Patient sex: M
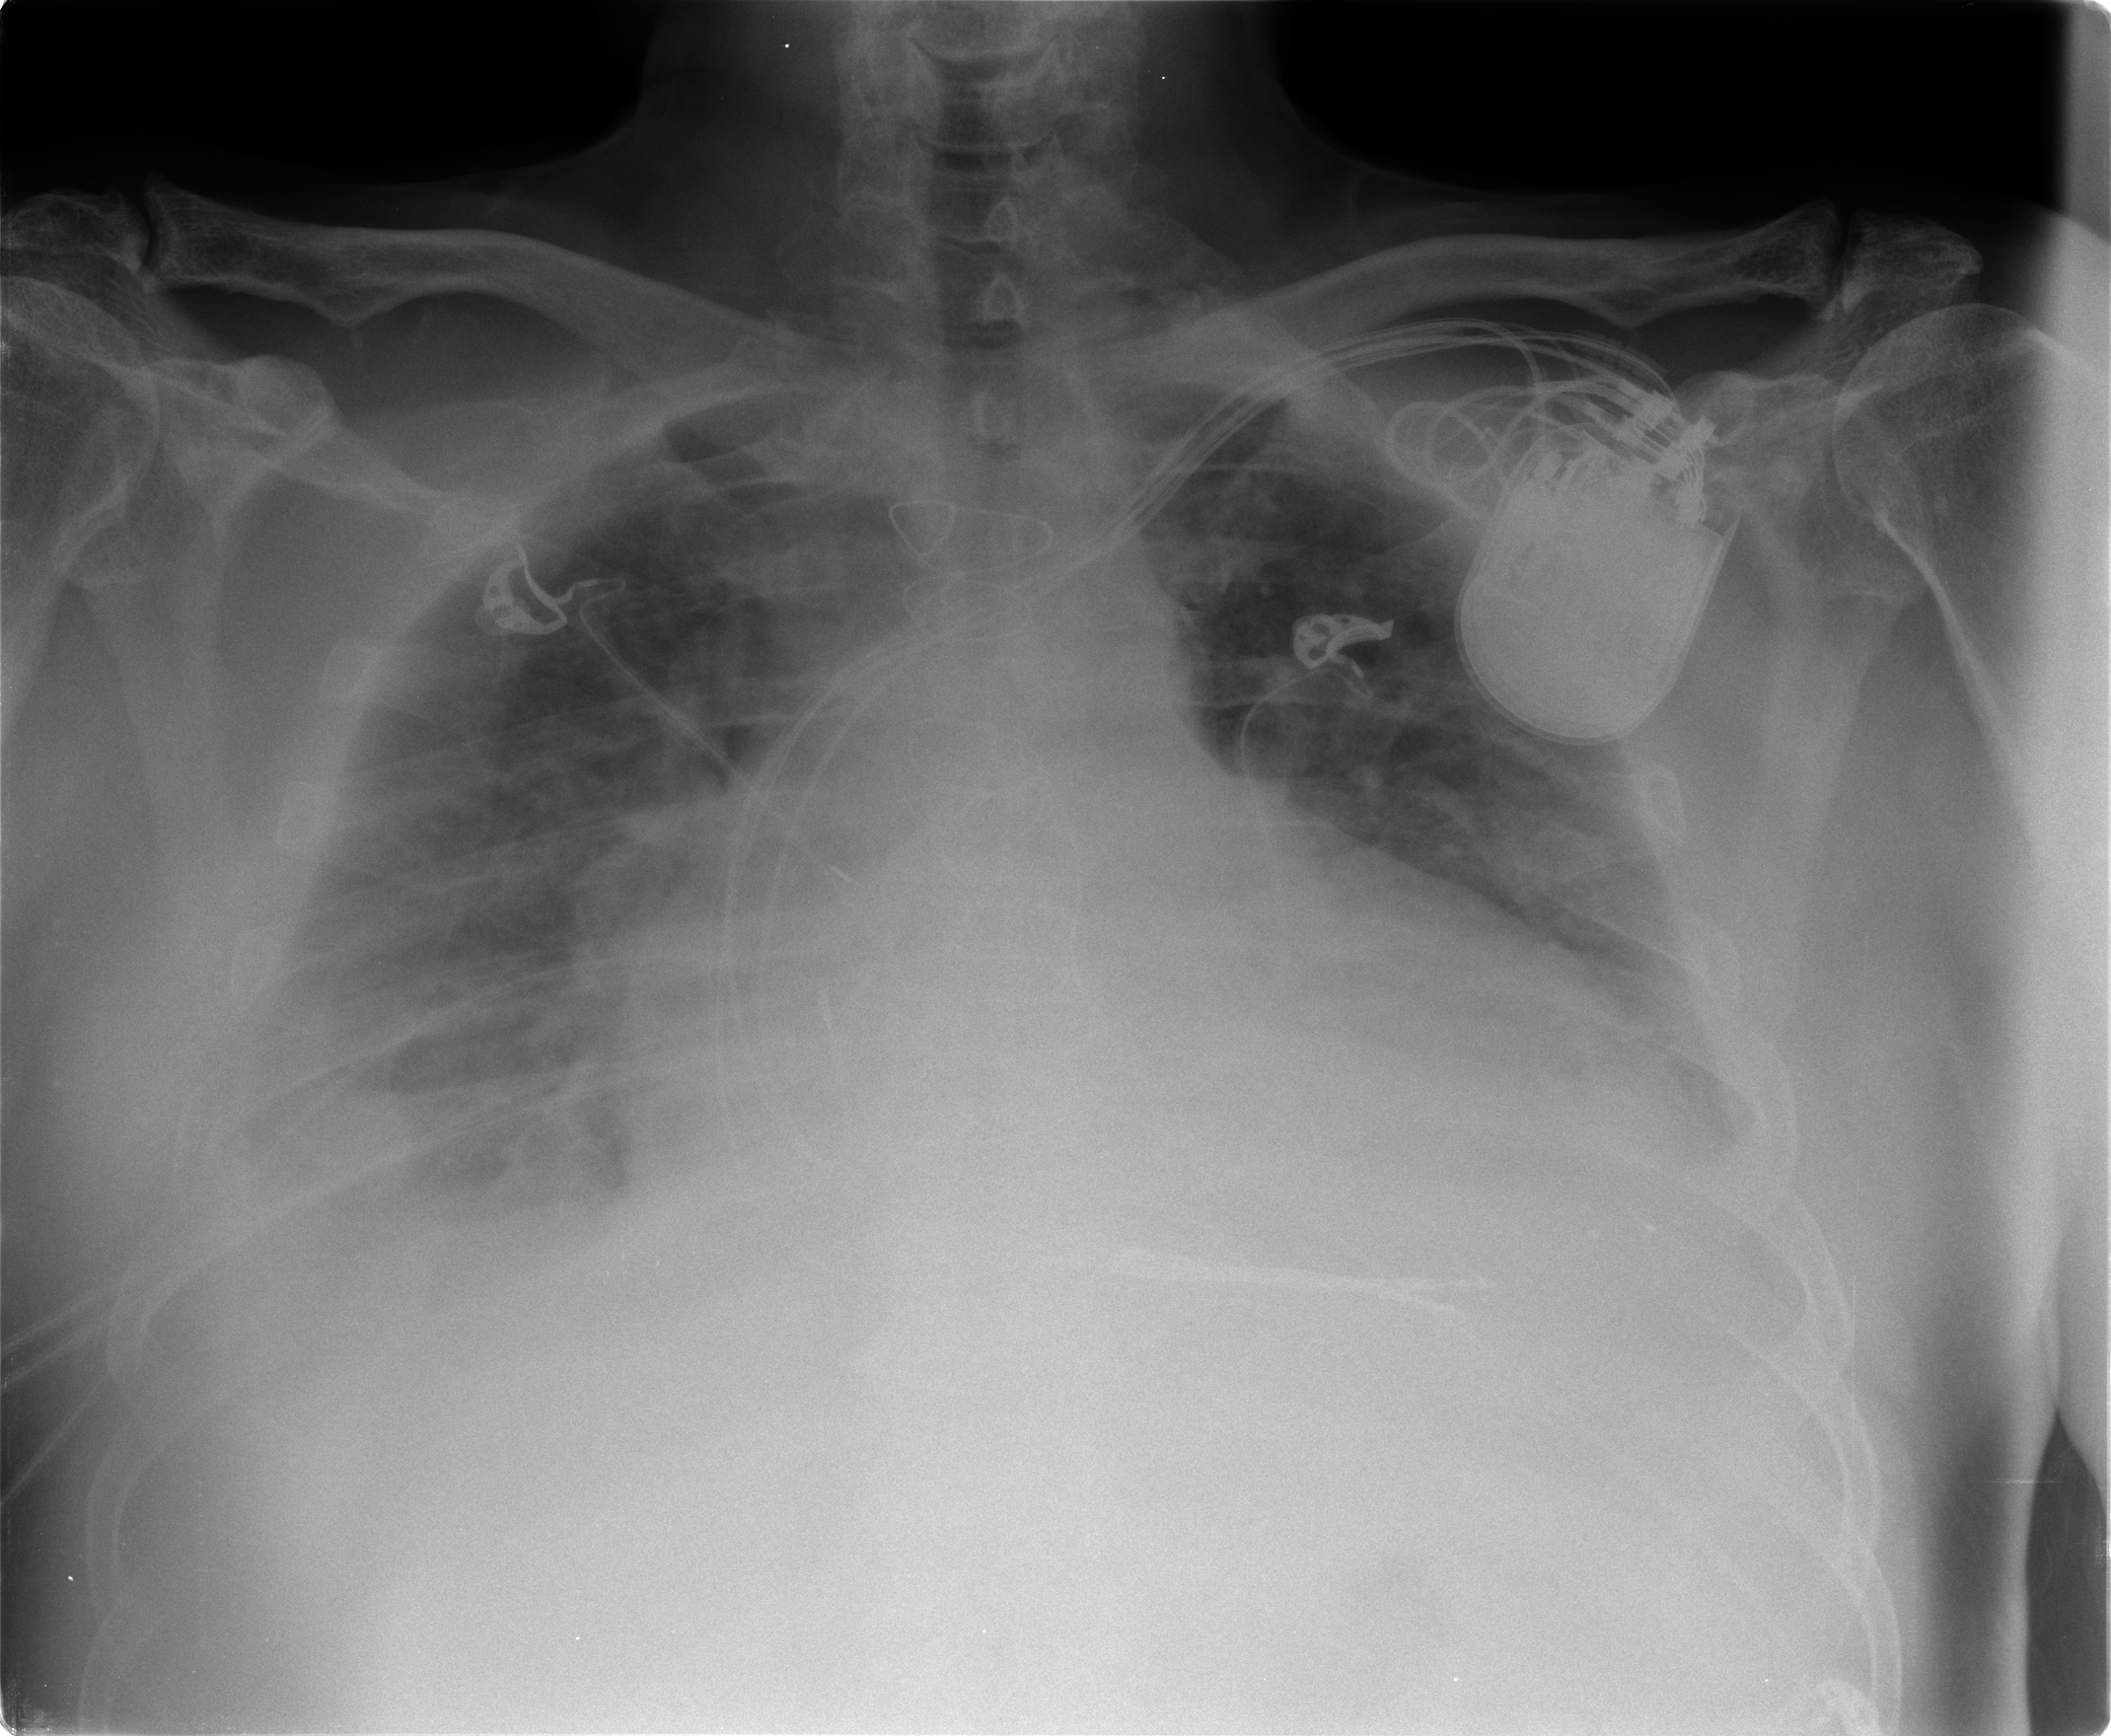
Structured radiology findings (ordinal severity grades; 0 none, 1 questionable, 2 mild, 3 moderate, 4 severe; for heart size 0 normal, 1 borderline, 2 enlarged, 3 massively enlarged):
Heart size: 3
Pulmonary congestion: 2
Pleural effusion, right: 3
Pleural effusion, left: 2
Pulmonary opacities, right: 0
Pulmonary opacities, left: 0
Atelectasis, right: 2
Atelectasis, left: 1